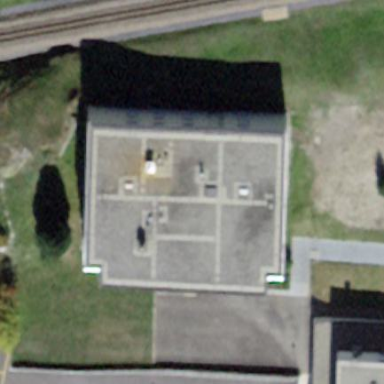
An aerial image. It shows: Apartment building with flat roof.